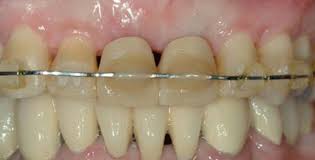
Condition: Tooth Discoloration